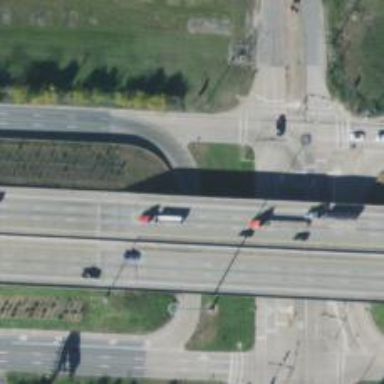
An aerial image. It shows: Secondary link road.